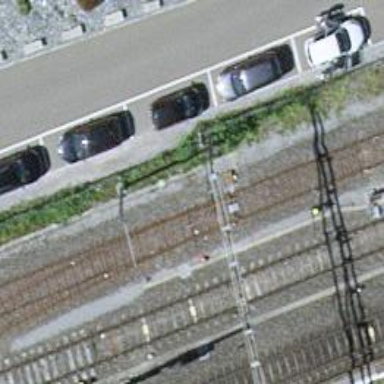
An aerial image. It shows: Railway switch.